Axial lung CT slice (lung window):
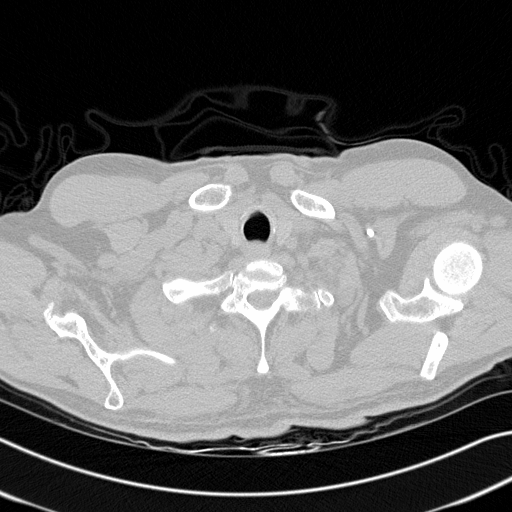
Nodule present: no